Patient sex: M
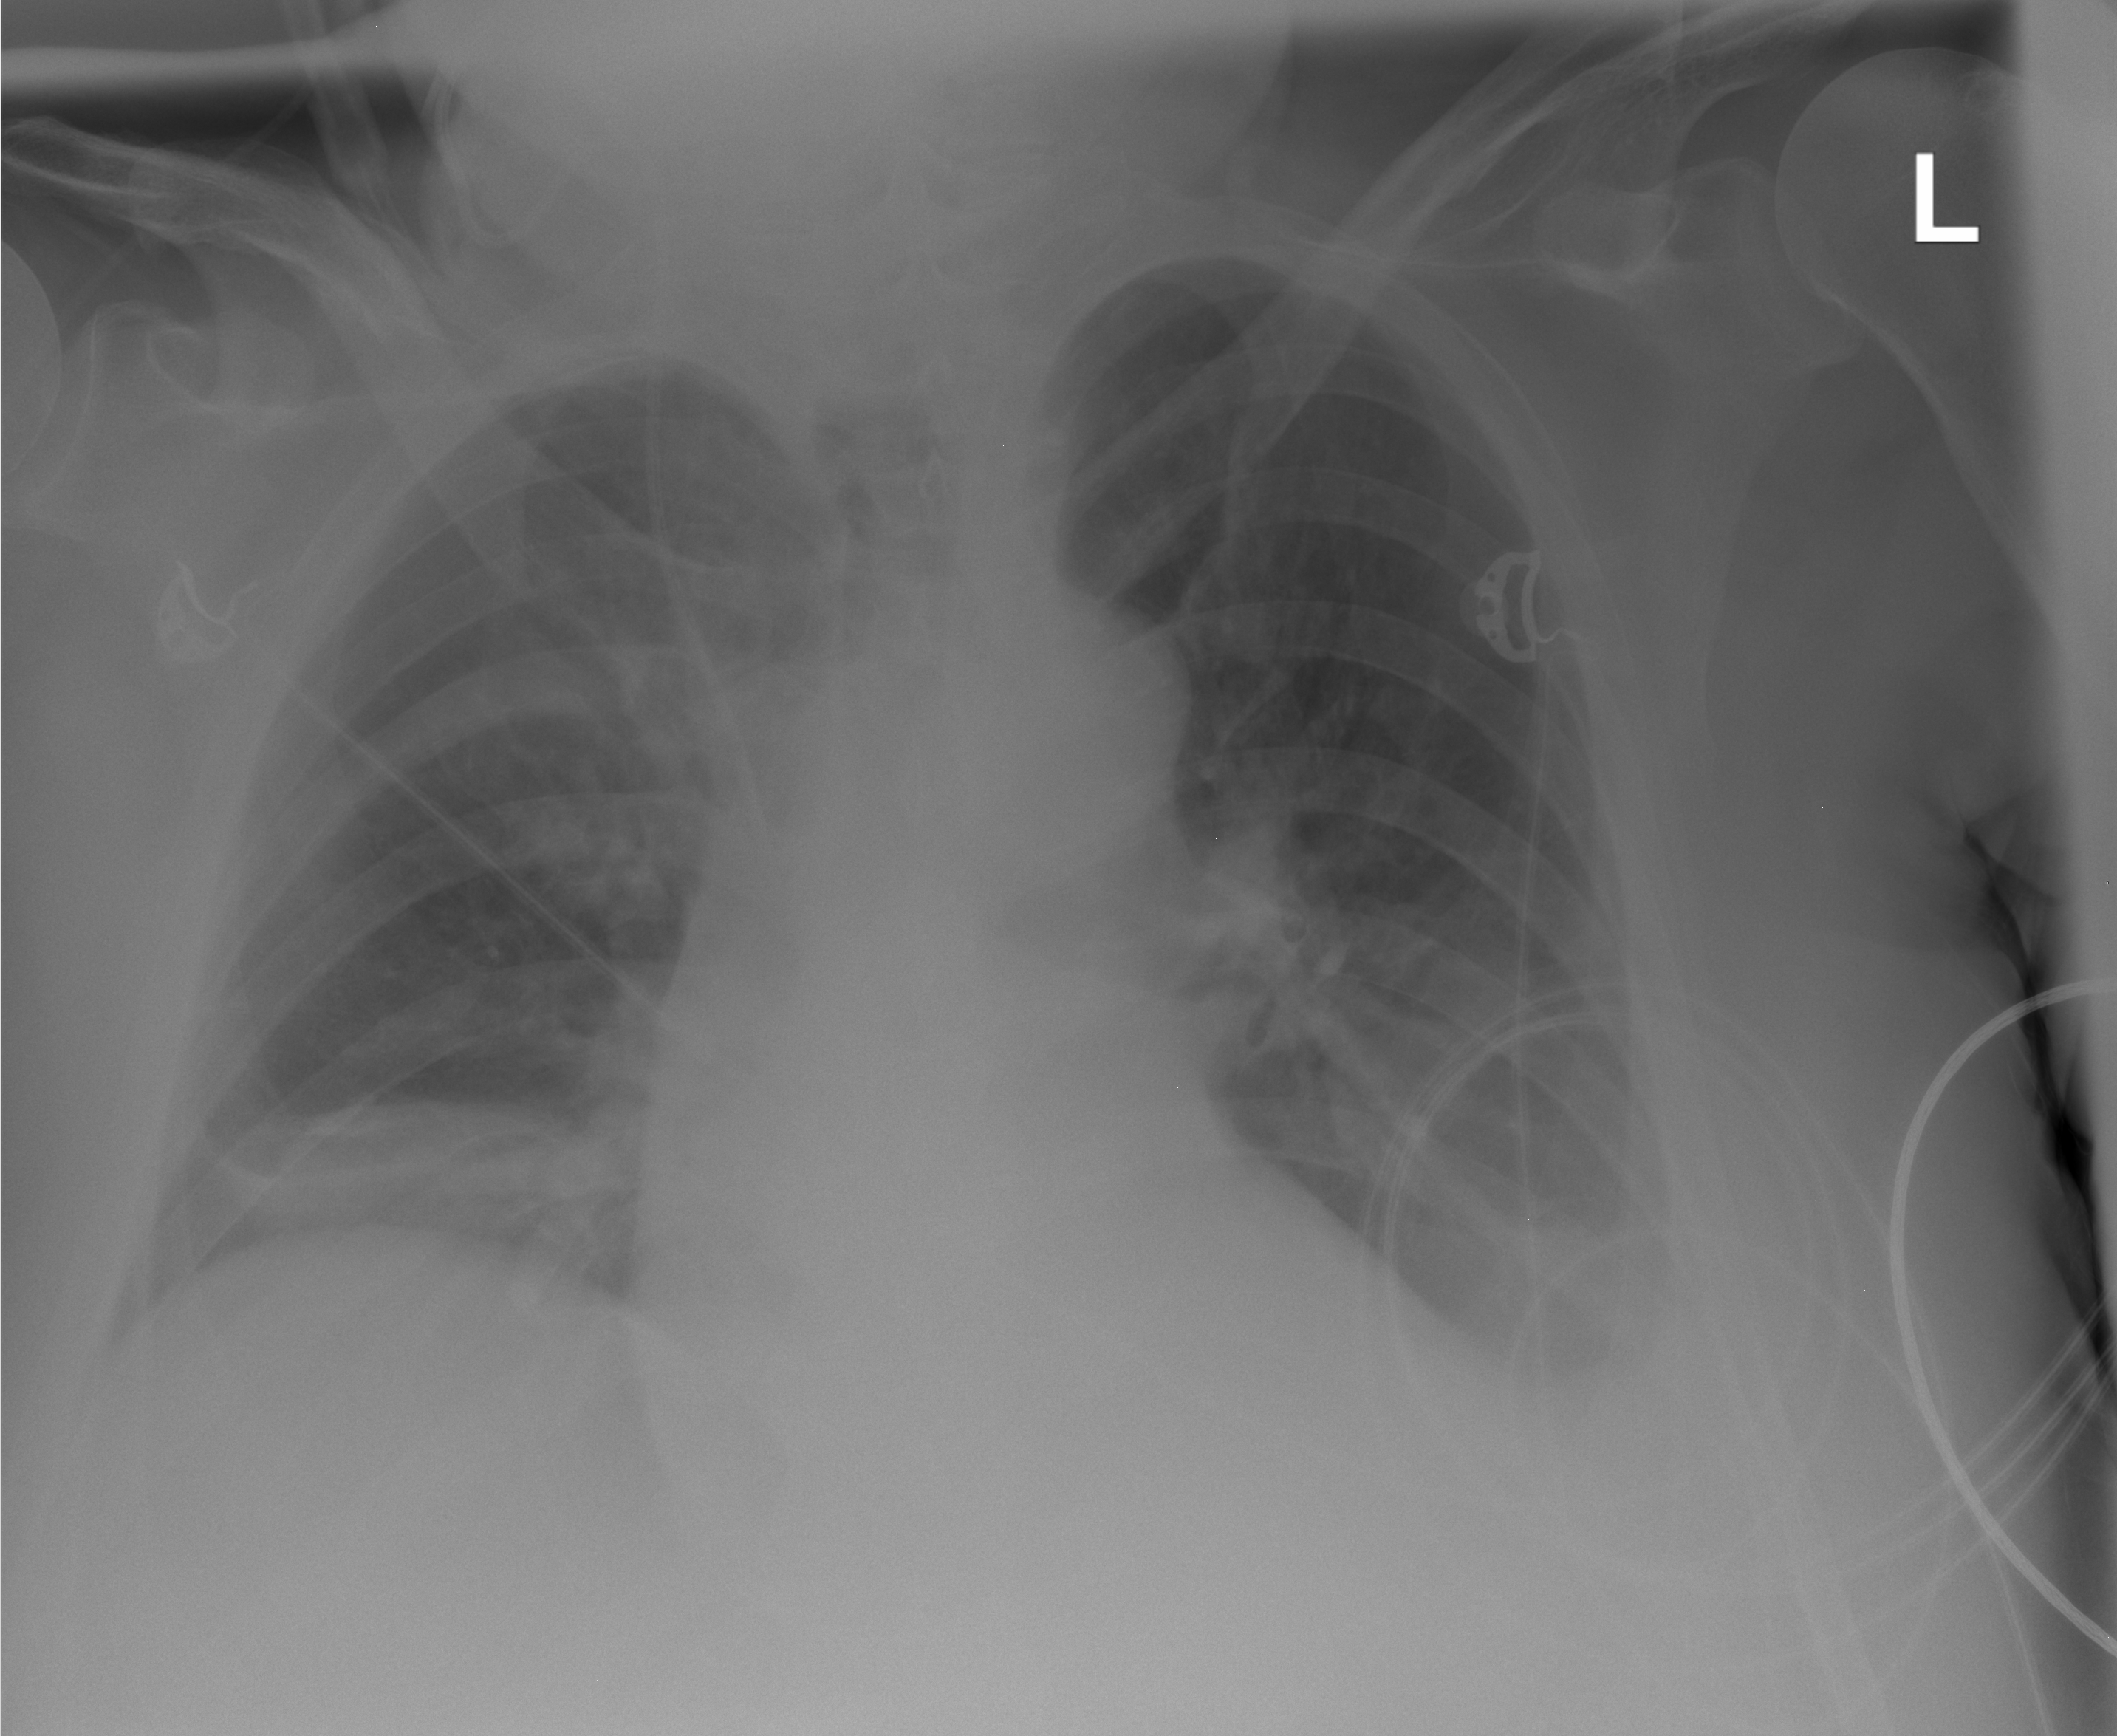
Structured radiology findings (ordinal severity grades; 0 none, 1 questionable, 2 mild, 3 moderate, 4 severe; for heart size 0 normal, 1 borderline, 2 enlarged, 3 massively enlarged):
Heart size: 2
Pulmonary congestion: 2
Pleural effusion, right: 0
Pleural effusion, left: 2
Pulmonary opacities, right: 1
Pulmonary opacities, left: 0
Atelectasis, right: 2
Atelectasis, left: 2